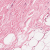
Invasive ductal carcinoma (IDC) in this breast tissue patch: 0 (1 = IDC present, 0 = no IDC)